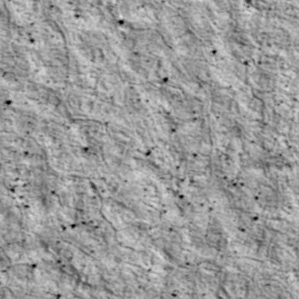
Label: non_frost